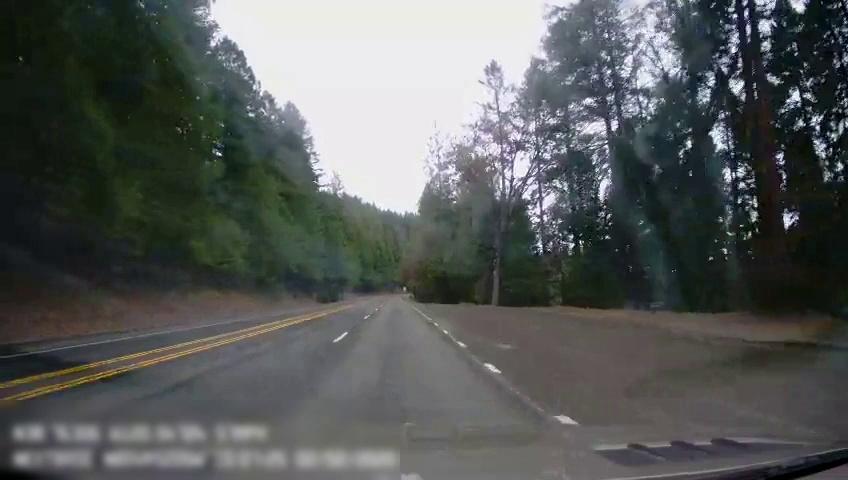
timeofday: Day
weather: Cloudy
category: Drivable Space
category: Lanes | Opposite Lane
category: Lanes | Opposite Lane
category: Lanes | Alternate Lane
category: Lanes | Current Lane
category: Lanes | Current Lane